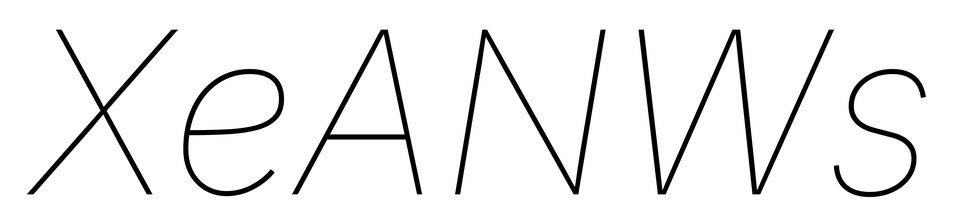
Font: Inter-Italic_Thin_Italic